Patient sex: F
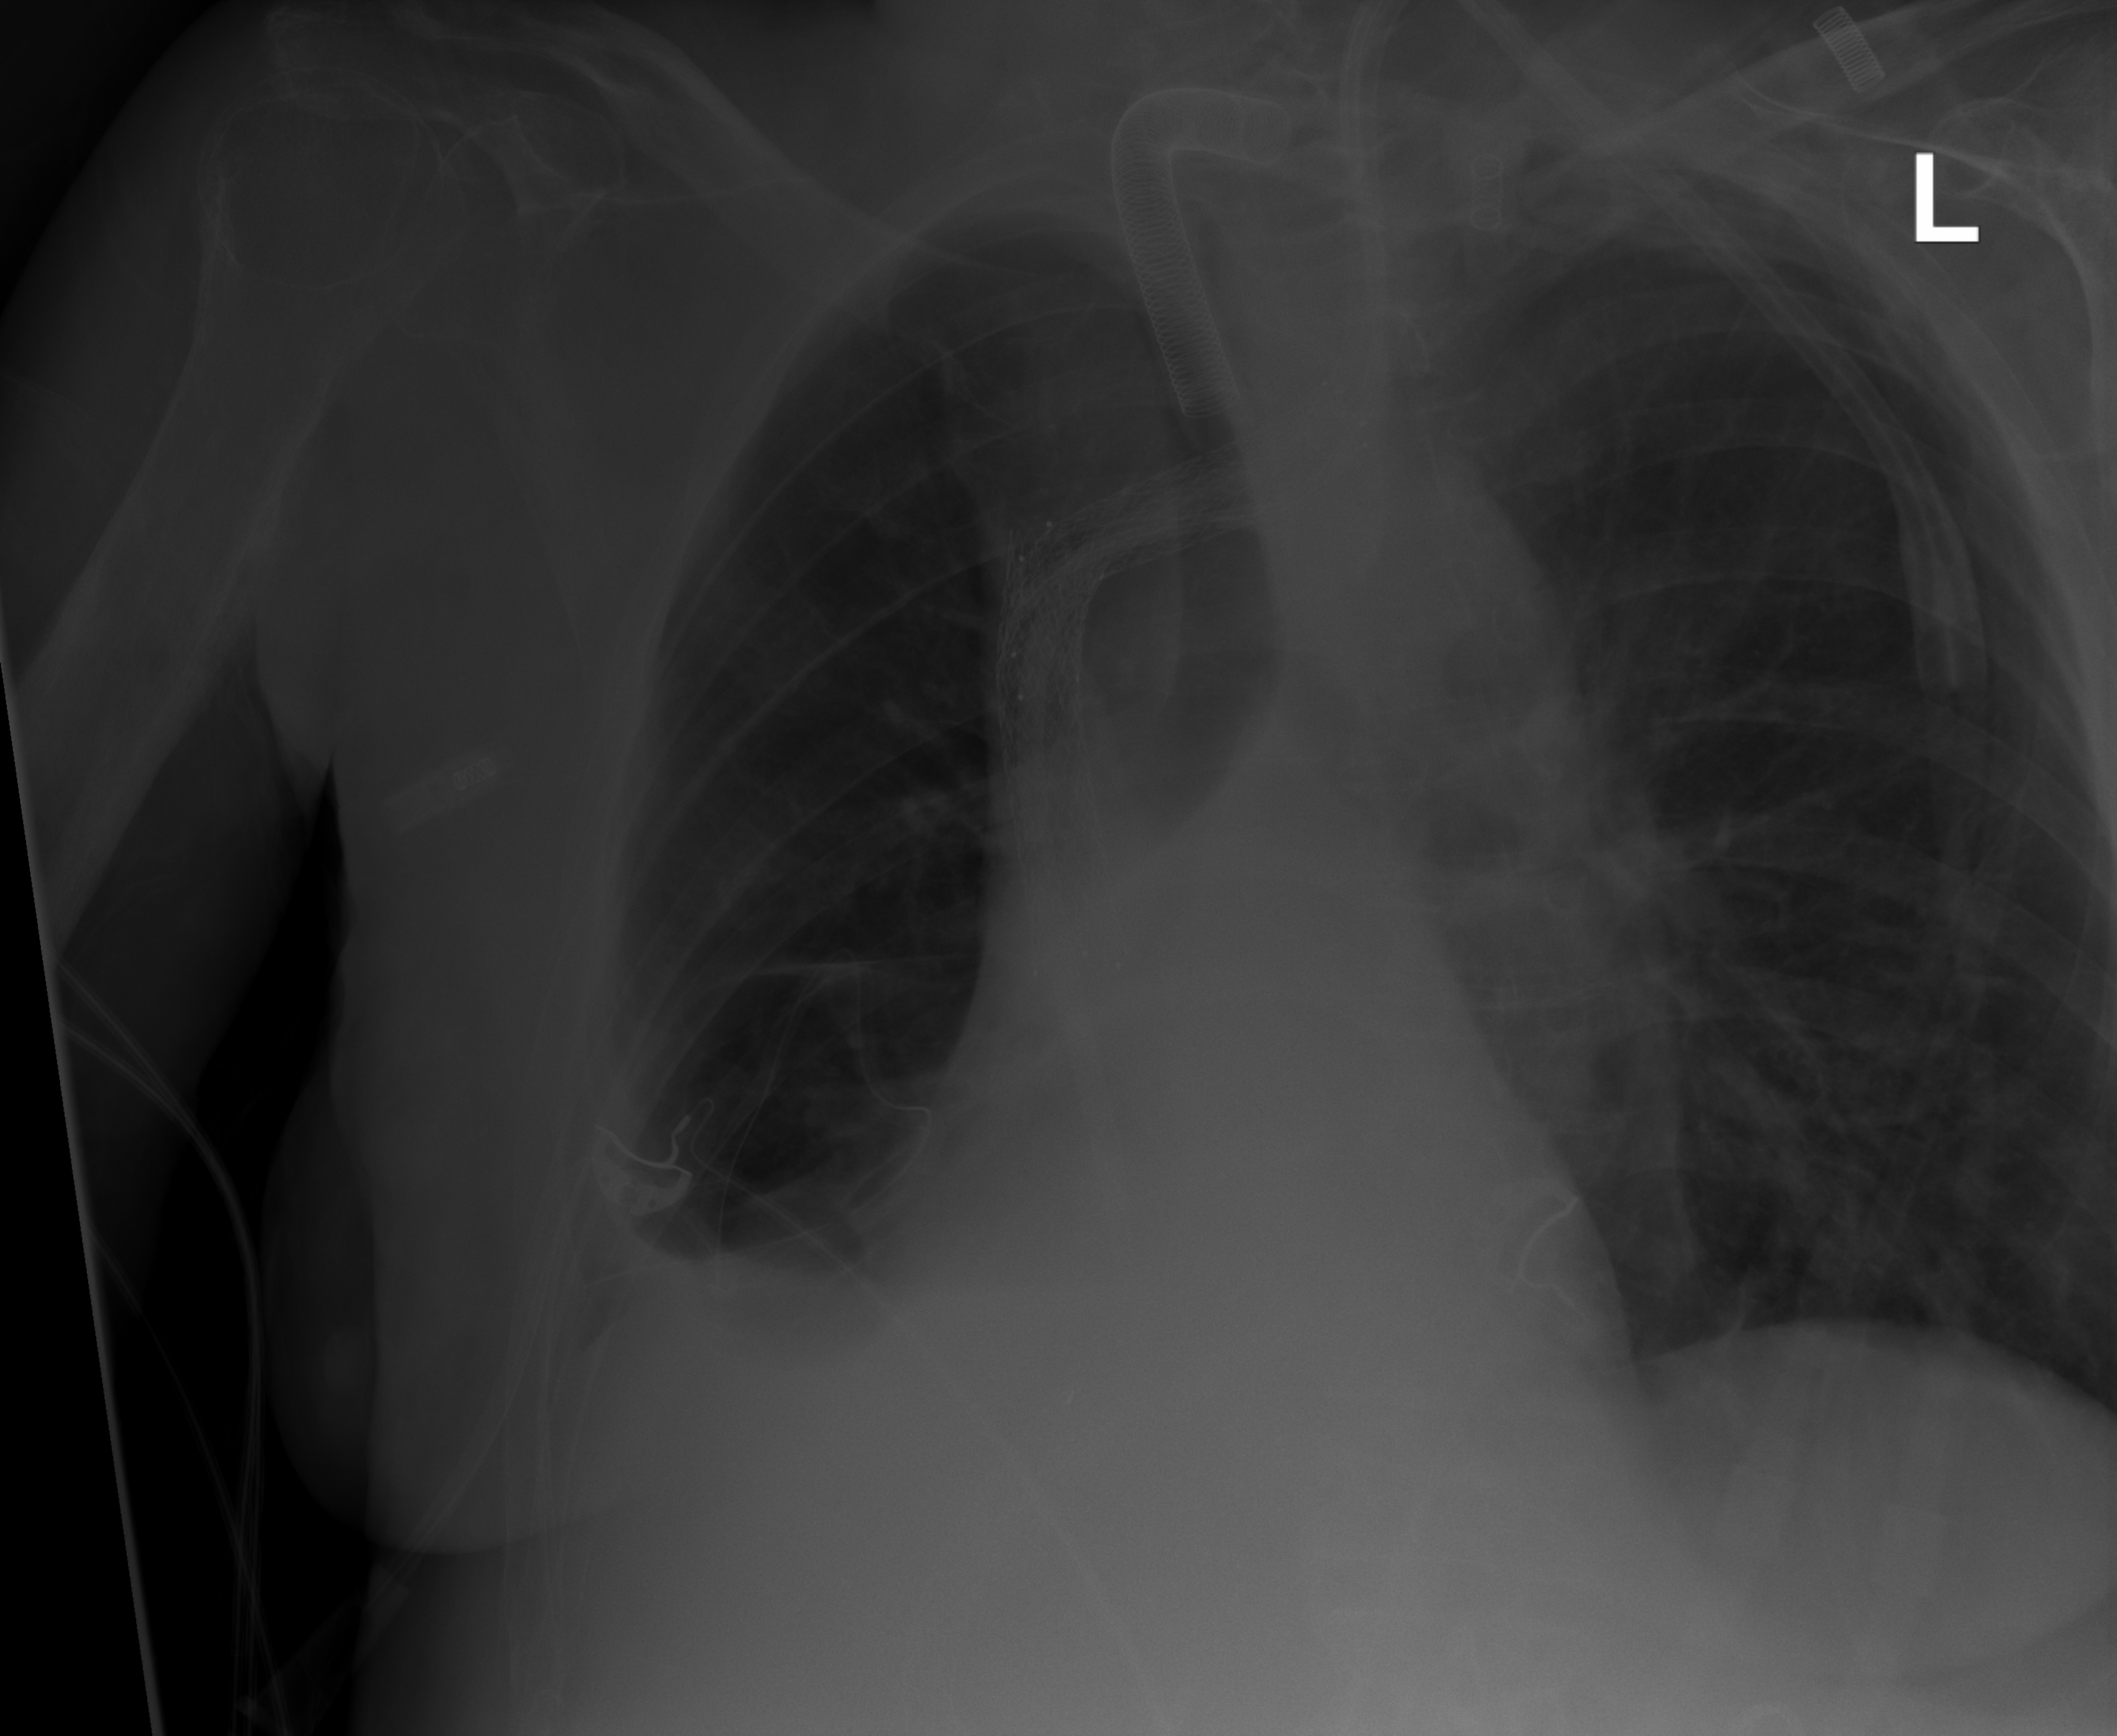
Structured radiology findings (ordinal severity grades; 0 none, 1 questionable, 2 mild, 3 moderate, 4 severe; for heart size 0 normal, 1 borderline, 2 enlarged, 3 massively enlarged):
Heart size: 0
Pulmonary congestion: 0
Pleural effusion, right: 2
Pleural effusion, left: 0
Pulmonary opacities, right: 0
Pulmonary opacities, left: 0
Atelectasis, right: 2
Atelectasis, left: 0